Question: Can someone please tell me how this was done? Take a look at the "Command Line" for 'SmcGui.exe'. You will notice that it's a Named Pipe string... The full string is:
'''
\.\pipe\SygateSecurityAgentR41T67564 \.\pipe\SygateSecurityAgentW18467T67564
'''

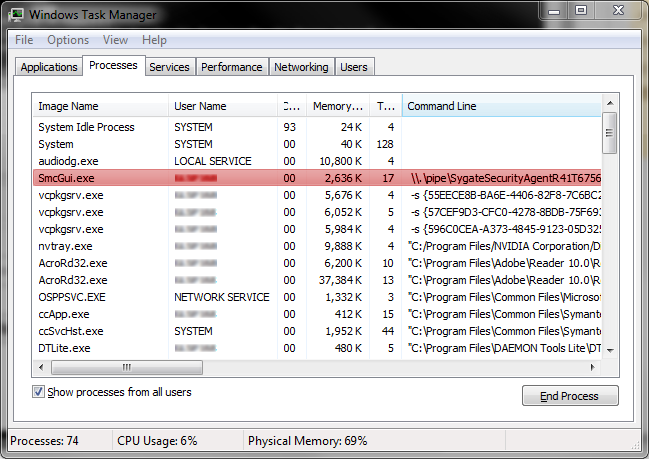
Answer: From the MSDN docs on [CreateProcess][1]
'''
BOOL WINAPI CreateProcess(
__in_opt LPCTSTR lpApplicationName,
__inout_opt LPTSTR lpCommandLine,
__in_opt LPSECURITY_ATTRIBUTES lpProcessAttributes,
__in_opt LPSECURITY_ATTRIBUTES lpThreadAttributes,
__in BOOL bInheritHandles,
__in DWORD dwCreationFlags,
__in_opt LPVOID lpEnvironment,
__in_opt LPCTSTR lpCurrentDirectory,
__in LPSTARTUPINFO lpStartupInfo,
__out LPPROCESS_INFORMATION lpProcessInformation
);
'''
> [in, optional] The name of the module to be
executed. This module can be a Windows-based application. It can be
some other type of module (for example, MS-DOS or OS/2) if the
appropriate subsystem is available on the local computer.The string
can specify the full path and file name of the module to execute or it
can specify a partial name. In the case of a partial name, the
function uses the current drive and current directory to complete the
specification. The function will not use the search path. This
parameter must include the file name extension; no default extension
is assumed. . In that case,
the module name must be the first white space-delimited token in the
lpCommandLine string.